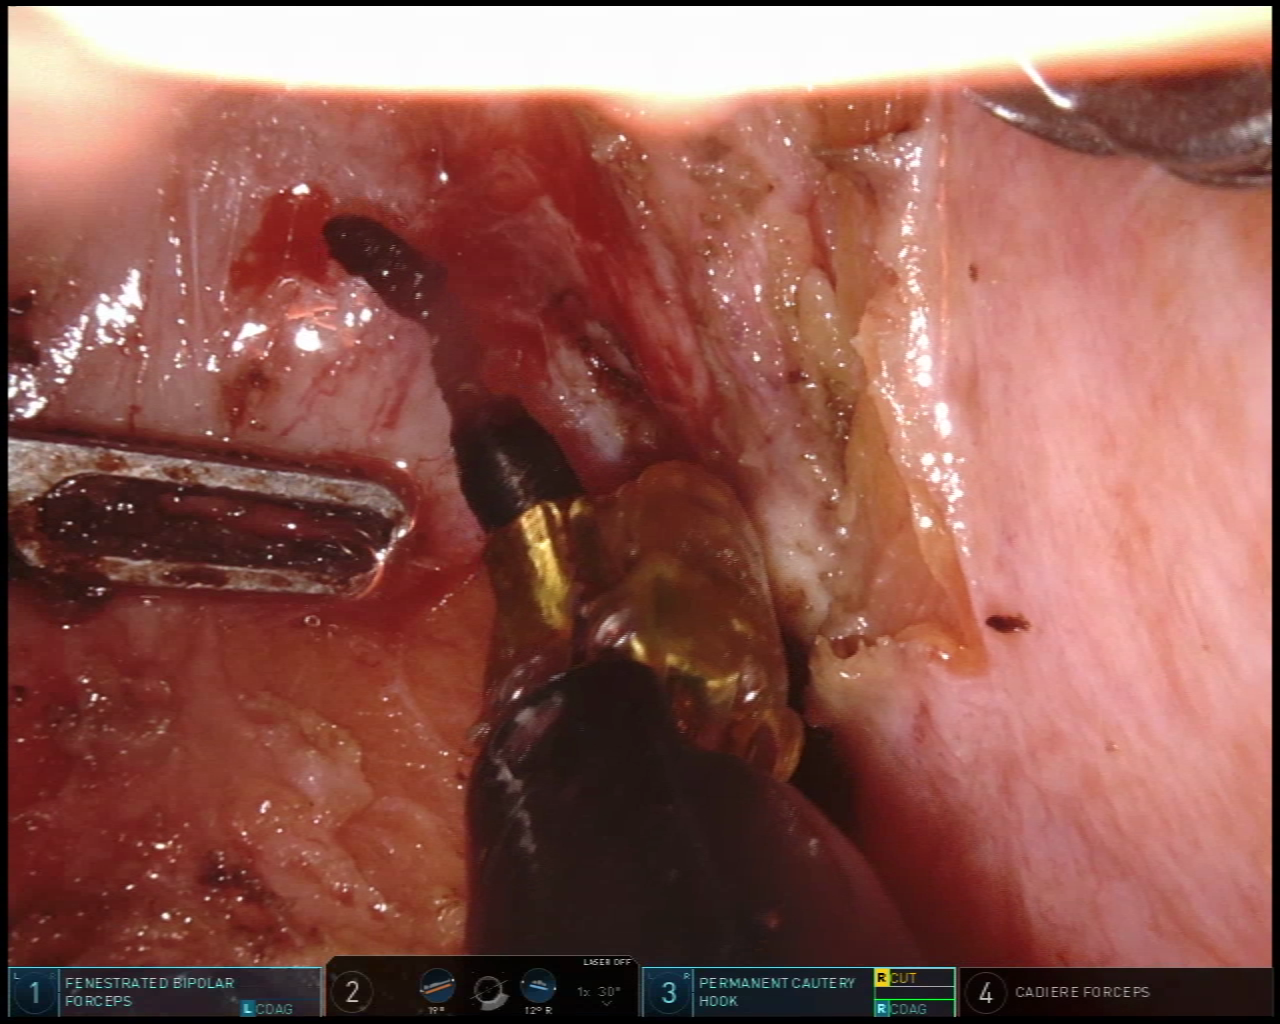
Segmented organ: vesicular_glands
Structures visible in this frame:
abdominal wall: no
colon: no
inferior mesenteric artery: no
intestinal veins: no
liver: no
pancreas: no
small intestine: no
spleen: no
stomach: no
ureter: no
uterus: no
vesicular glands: yes